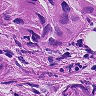
Metastatic tissue present: yes